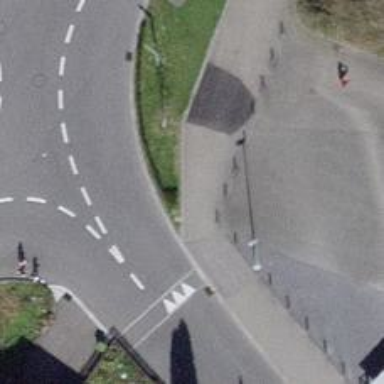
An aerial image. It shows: Sidewalk.